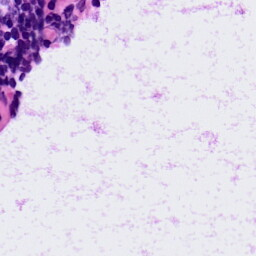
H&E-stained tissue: LymphNode